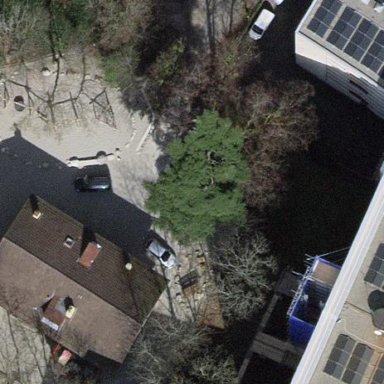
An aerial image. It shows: School building.